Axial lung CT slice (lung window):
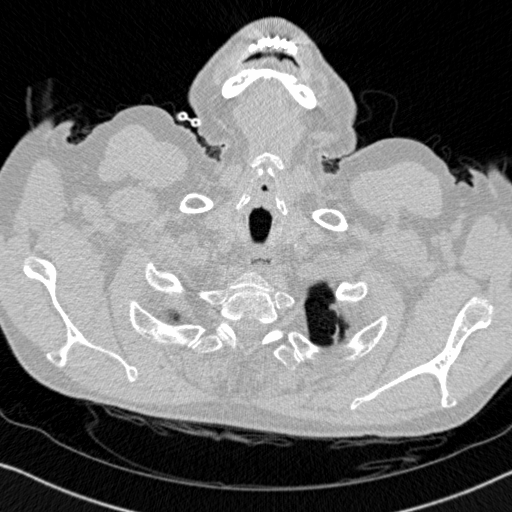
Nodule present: no